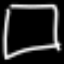
Label: square